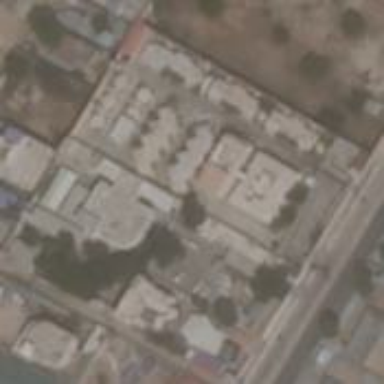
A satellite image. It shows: Government office.